Question: I am working on an AS3 game using Flex and the Flashpunk framework. One of the requirements of this is that I have potentially large numbers of entities moving, colliding, and pathfinding using the A* algorithm.
One of the ways I am attempting to optimize this solution is to have the A* function work from a limited map region composed of a variable grid size around the entity. The entities are limited in their ability to target and path move to another entity via a "sense range" limit.
My idea is I could possibly get away with using A* for dynamic obstacles and goals by only searching over a small area when needed. Once a path is received the entity will move to the first node while checking for collisions. If a collision is detected en route, the entity will wait a second or two, then recheck for collisions. If none are found continue to the node, recheck, move to the next. If after the delay the collision remains, this is most likely a static obstacle and the path should be recalculated.
The problem I'm having deals with the implementation I'm using and how it stores this grid data. Currently the map is being represented by as an array whose length is equal to the grids area. I know this should be moved to a sorted list or binary heap, but I'm keeping it simple until I have something that functions correctly.

This grid represents the search array for an entity at world position 500,500. The entities sprite dimensions are 64x64. The entity is represented as the grey square in the grid center.
The first number in each grid is the index in the array, the second is the row and column (this is how the A* function is storing the array), and the third is the world coordinates relative to the entities position. Each grid block represents an area of 64x64.
I'm attempting to write a grid to world coordinates function. I have a path array that contains the row/column for each node in the path, but I need to convert this to the relative world coordinates. Note the 0,0 coordinate is in the top left.
I've made a few attempts at writing this function with no success, my math is terrible. If anyone has any idea how to accomplish this, or a different approach to this problem, I would be most grateful.
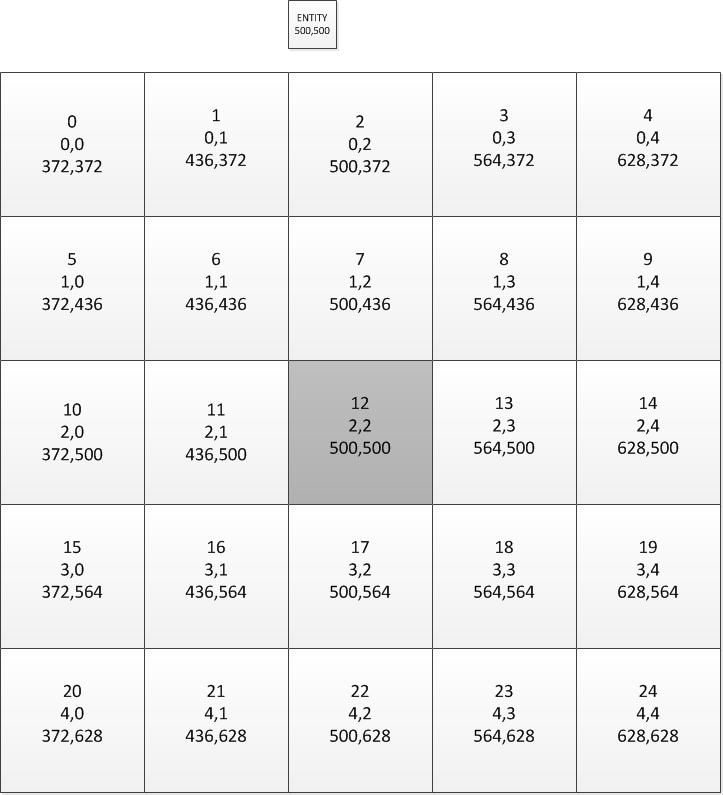
Answer: Well, moving across (left to right) from (0,0), I can go from grid to world by
x_world = 372 + 64*x_grid
And similarly for y
y_world = 372 + 64*y_grid
Does that help?